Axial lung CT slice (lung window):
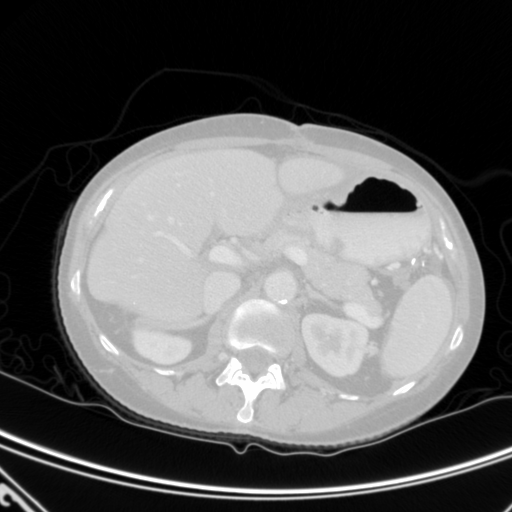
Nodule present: no